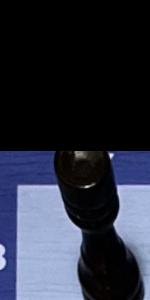
Label: Rook_Black